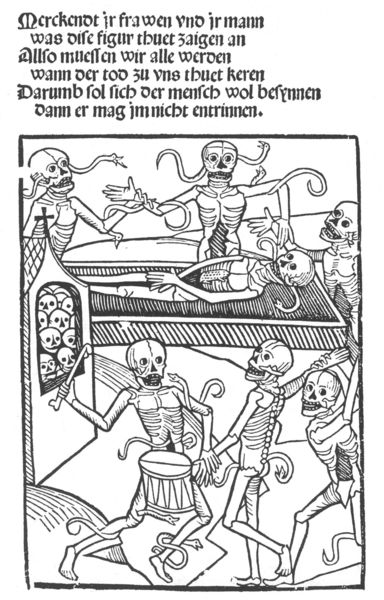
Titel: Der todten dantz
Schlagwörter: weiß, schwarz, zeichnung, haus, fest, tanz, feier, feiern, bibel, rahmen, schädel, tod, tot, musik, holzschnitt, schrift, grafik, inschrift, bett, knochen, tusche, maske, buch, kreuz, stich, text, tote, schlange, untersuchung, trommel, tinte, buchseite, skelett, totenkopf, sarg, bahre, christus, grab, jesus, mittelalter, schlangen, schrein, monster, sektion, latein, skelette, totentanz, totenköpfe, bibelszene, totenlager, seit, makaber, mitttelalter, rkrug